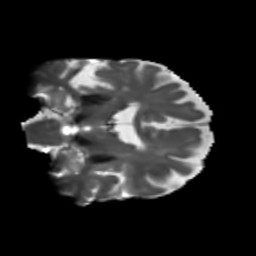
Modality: T2w
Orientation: coronal
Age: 73
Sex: female
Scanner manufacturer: siemens
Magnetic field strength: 3 T
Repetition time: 5.25 s
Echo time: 0.08 s